Field crop: maize
Growth stage: 1
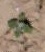
Species: chenopodium